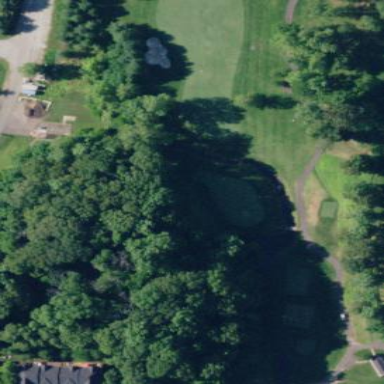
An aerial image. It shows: Golf rough area.